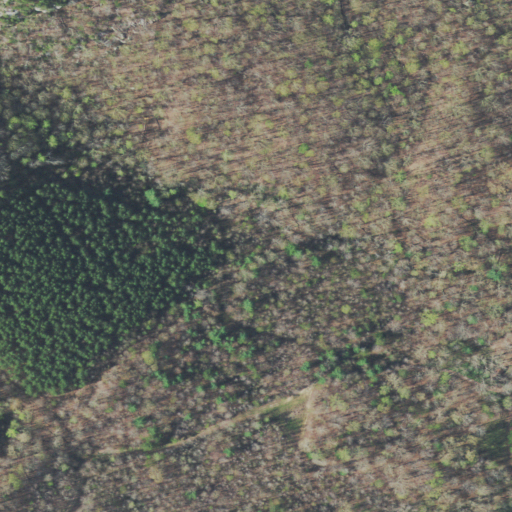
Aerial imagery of valley in Tennessee named Cawood Hollow containing deciduous forest, evergreen forest, and mixed forest